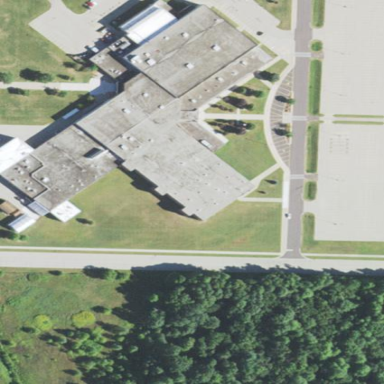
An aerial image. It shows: School building.